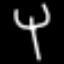
Label: fork